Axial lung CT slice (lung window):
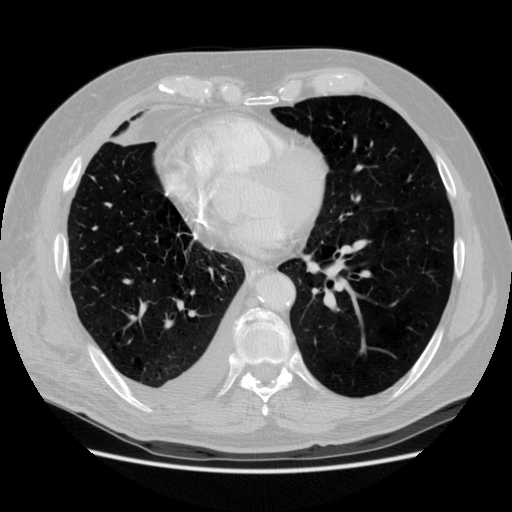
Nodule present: no